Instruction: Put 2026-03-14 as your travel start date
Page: home
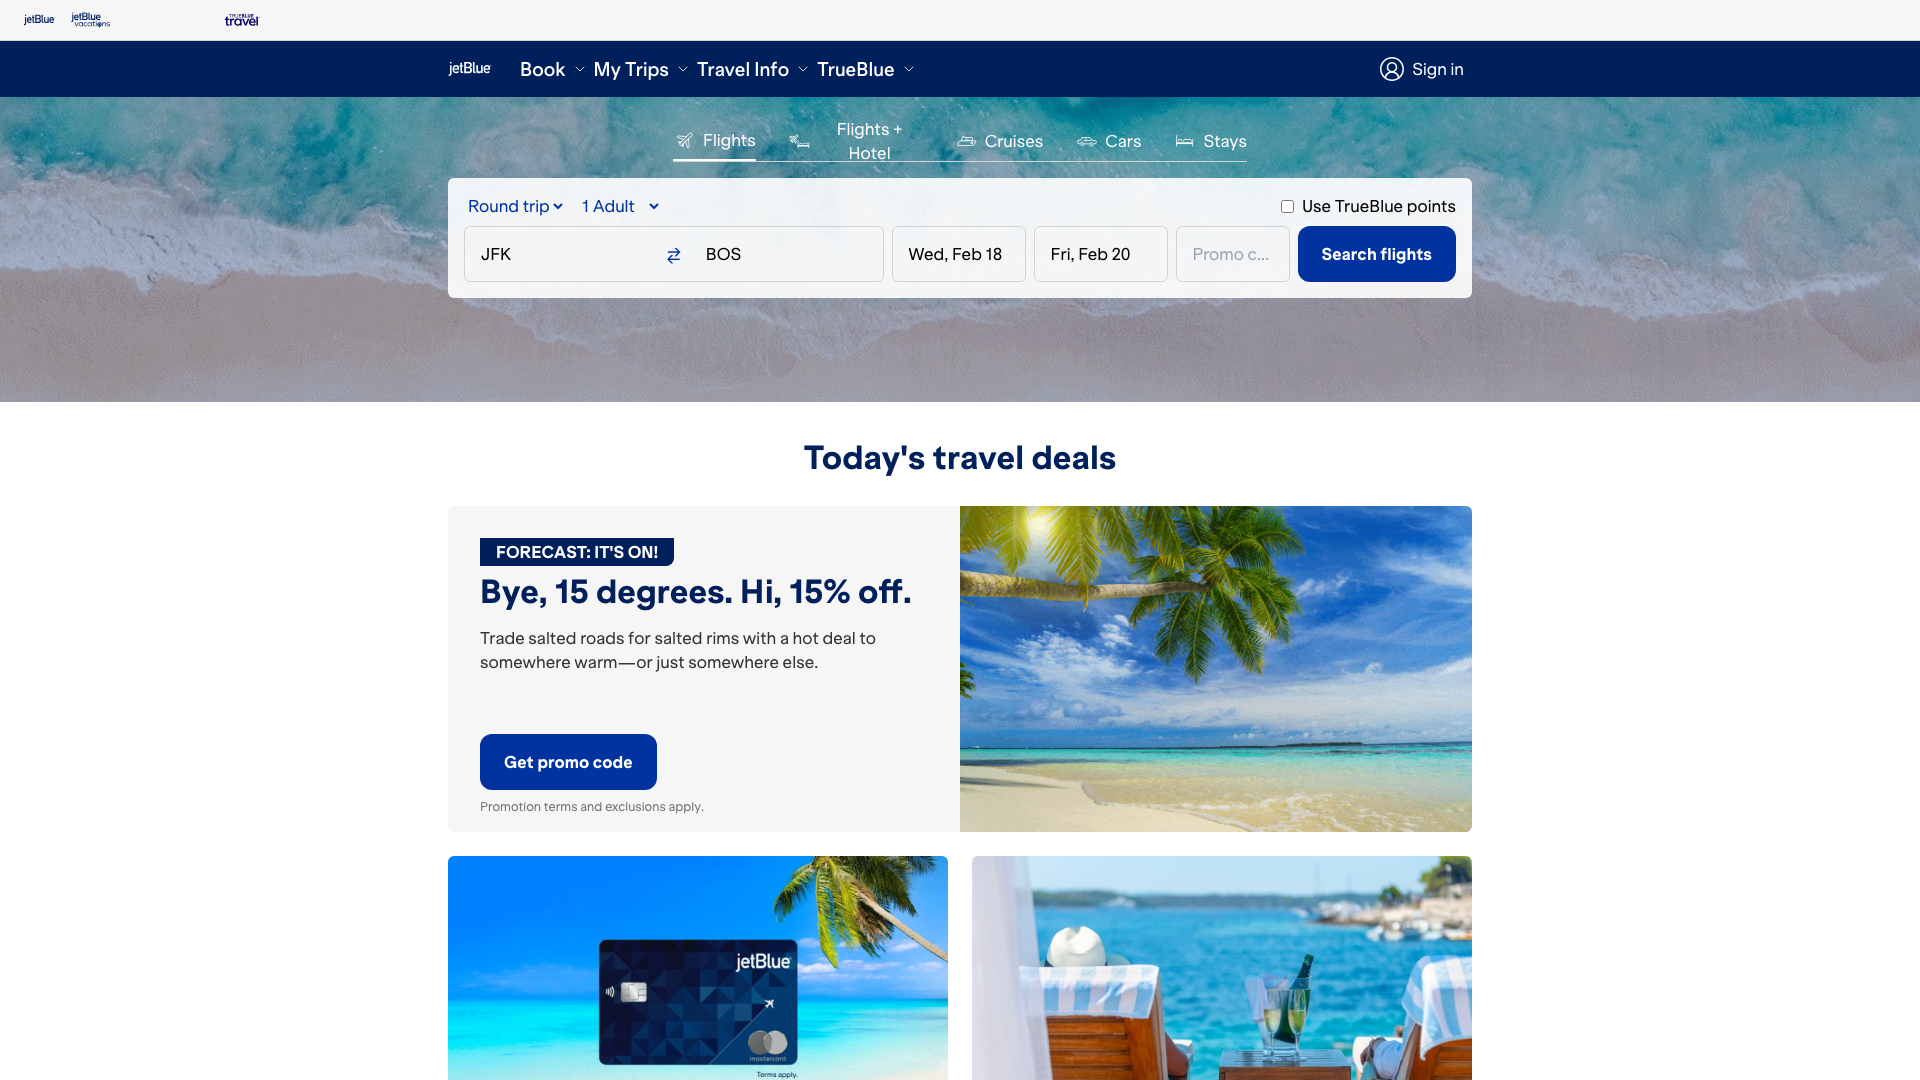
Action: type